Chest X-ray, PA view. Patient: 65 years old, sex M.
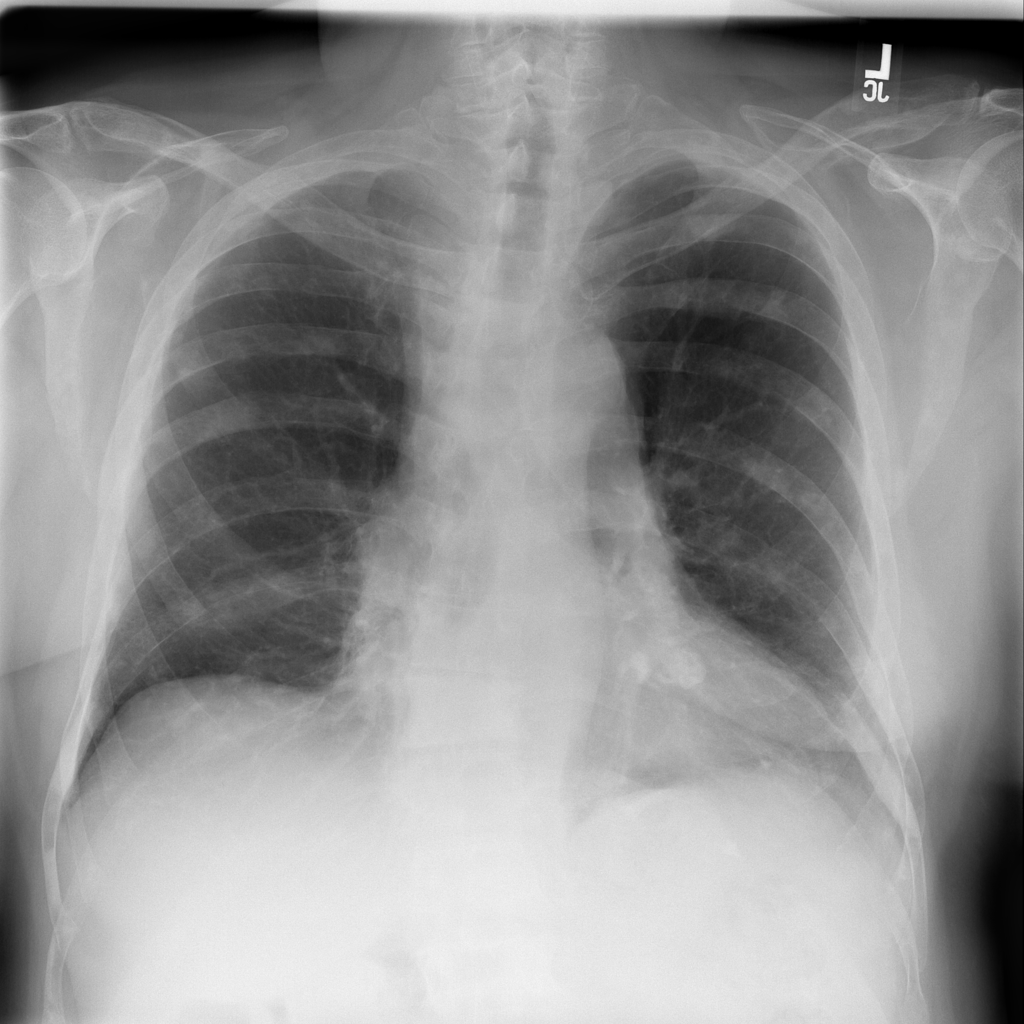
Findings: No Finding